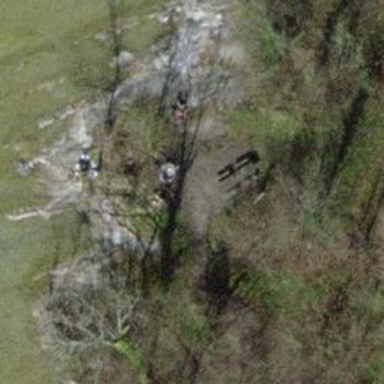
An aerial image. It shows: Picnic table located in leisure land area.